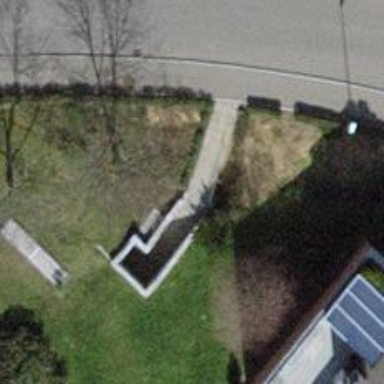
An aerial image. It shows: Concrete steps.